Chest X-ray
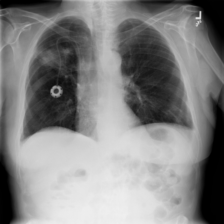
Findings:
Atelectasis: negative
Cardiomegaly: negative
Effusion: negative
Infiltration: negative
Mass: positive
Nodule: negative
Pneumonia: negative
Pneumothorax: negative
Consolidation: positive
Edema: negative
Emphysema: negative
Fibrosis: negative
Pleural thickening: negative
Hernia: negative